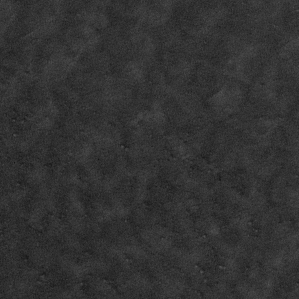
Label: frost